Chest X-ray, PA view. Patient: 26 years old, sex M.
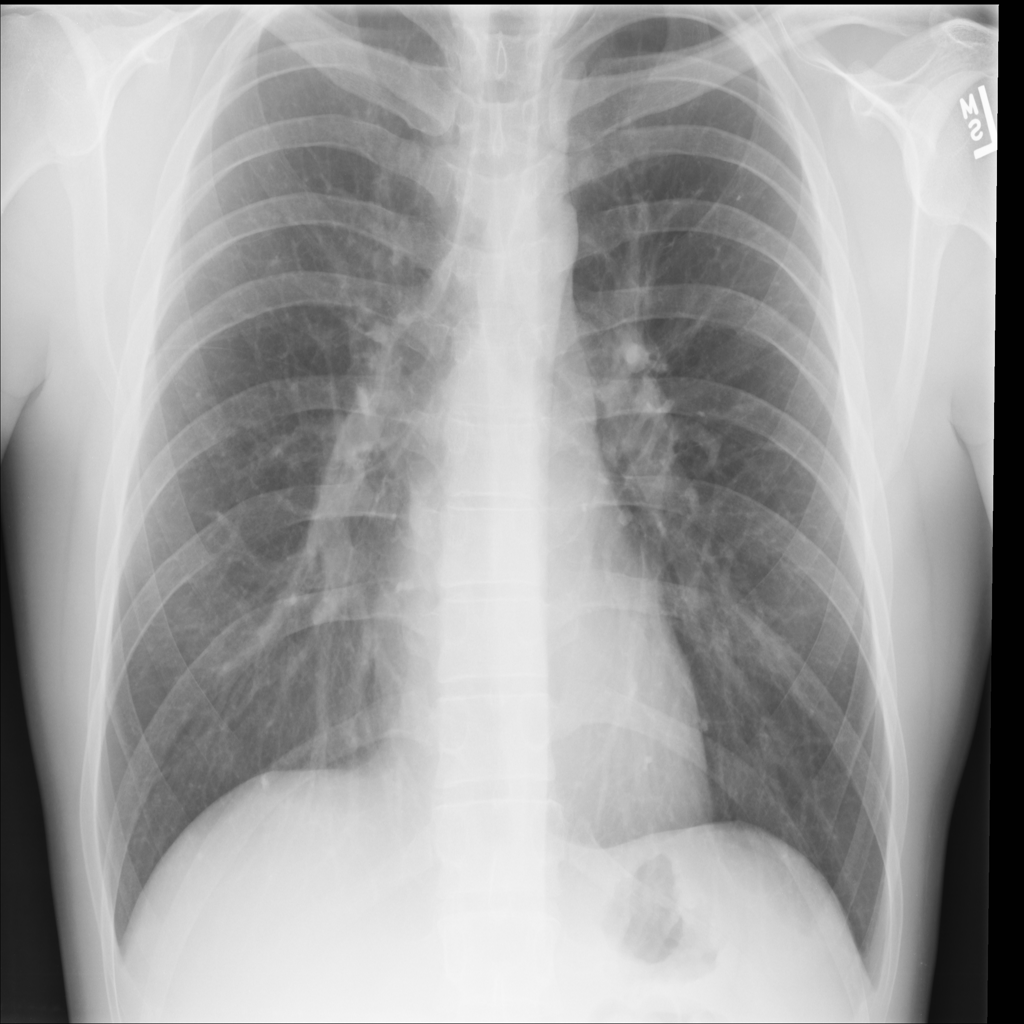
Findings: Pleural_Thickening